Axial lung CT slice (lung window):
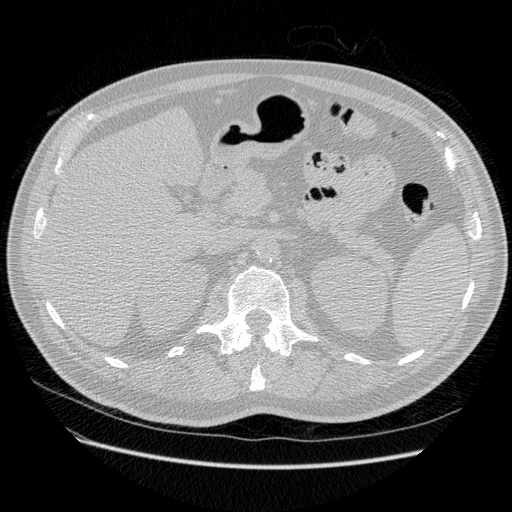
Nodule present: no